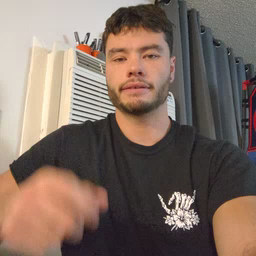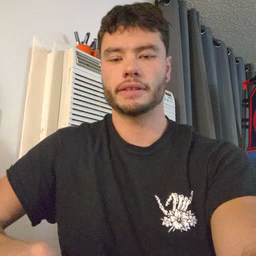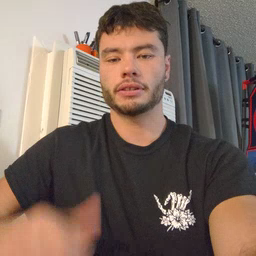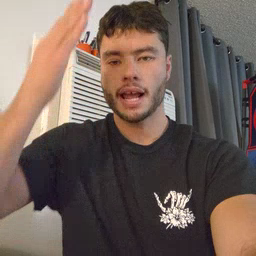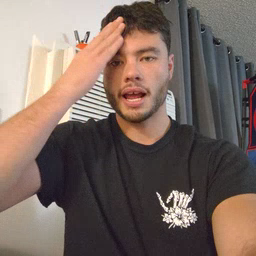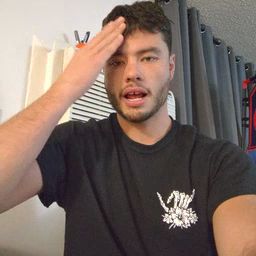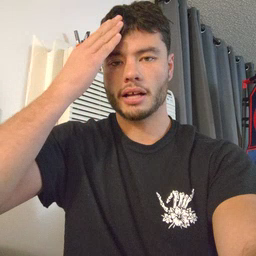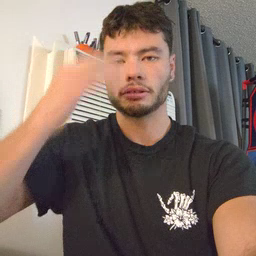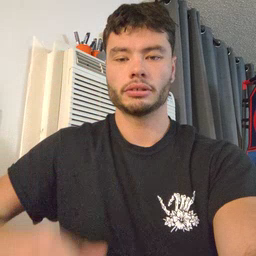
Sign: hat